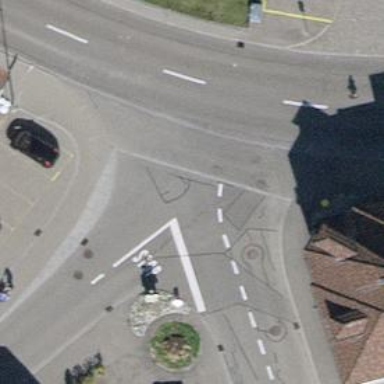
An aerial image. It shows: Stop road.